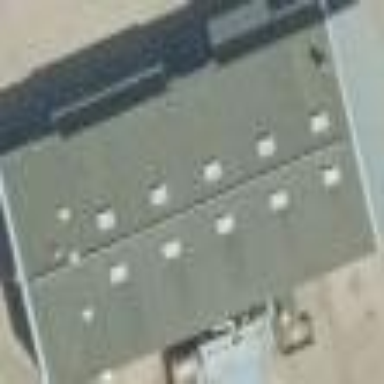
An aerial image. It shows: Industrial building.